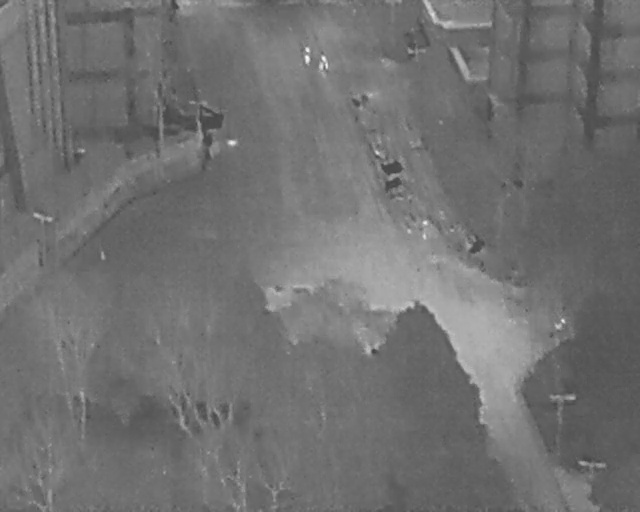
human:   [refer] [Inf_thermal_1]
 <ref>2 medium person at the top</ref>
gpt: <box>[[46, 10, 49, 11, 2], [49, 11, 52, 13, 2]]</box>

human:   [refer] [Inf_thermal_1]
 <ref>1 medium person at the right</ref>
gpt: <box>[[86, 62, 88, 64, 36]]</box>